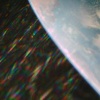
Label: sunburn